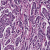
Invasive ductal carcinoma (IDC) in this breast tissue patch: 1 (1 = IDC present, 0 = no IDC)